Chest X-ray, PA view. Patient: 59 years old, sex M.
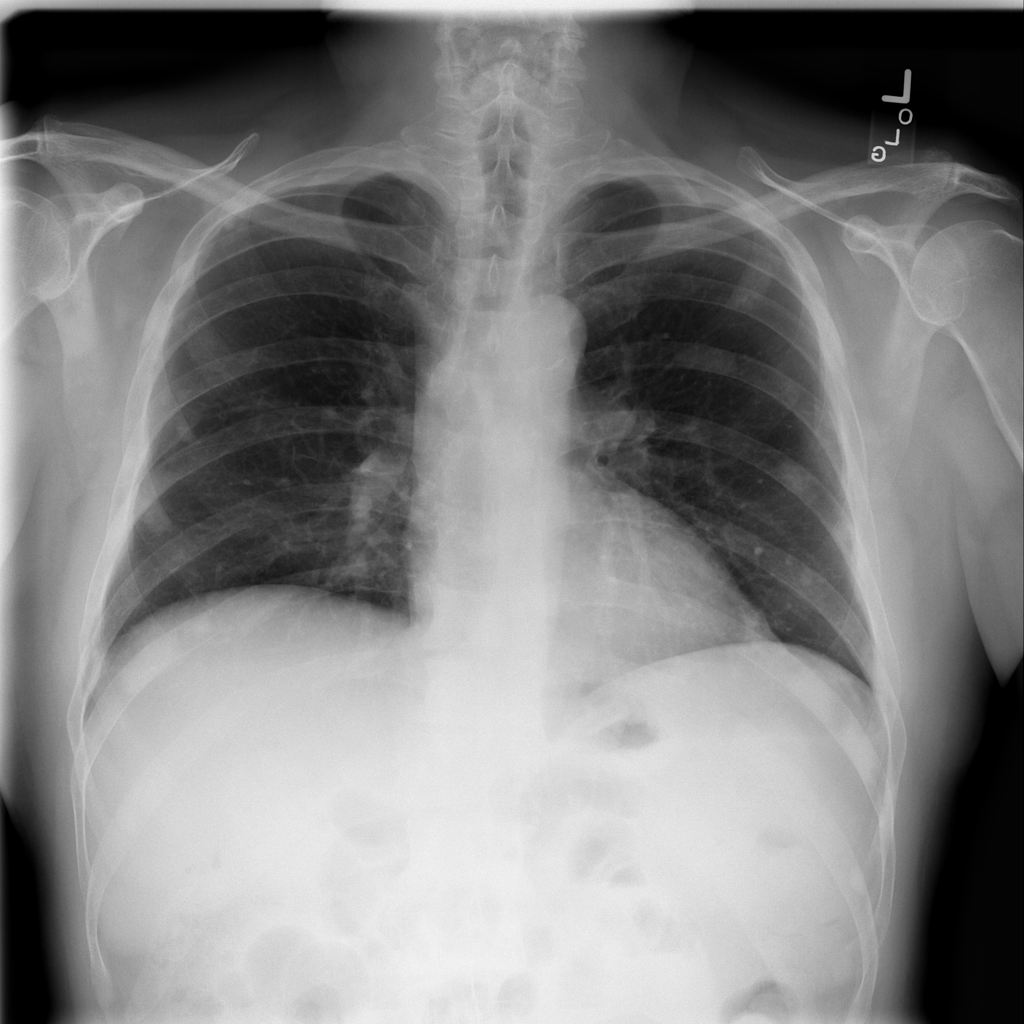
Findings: No Finding